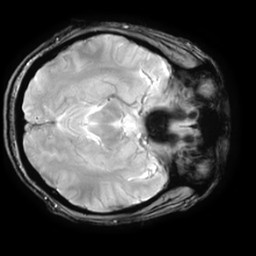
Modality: T2starw
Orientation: axial
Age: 43
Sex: male
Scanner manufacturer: ge
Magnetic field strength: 3 T
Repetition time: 0.65 s
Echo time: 0.02 s